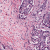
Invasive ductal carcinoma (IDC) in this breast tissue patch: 1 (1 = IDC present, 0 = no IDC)